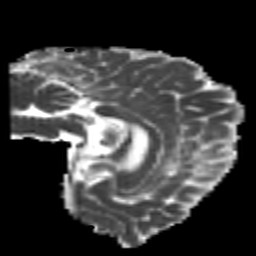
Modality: MD
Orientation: sagittal
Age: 19
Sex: male
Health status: healthy
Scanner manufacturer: philips
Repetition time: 7.475 s
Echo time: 0.08753 s